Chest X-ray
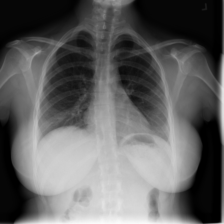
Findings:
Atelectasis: negative
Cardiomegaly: negative
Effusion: negative
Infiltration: negative
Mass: negative
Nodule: negative
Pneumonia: negative
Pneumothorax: negative
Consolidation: negative
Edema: negative
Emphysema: negative
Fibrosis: negative
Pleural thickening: negative
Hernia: negative